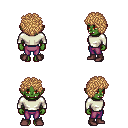
a pixel art fantasy rpg character, female body template, orc, green skin, white long-sleeve shirt, magenta pants, light blonde curly afro hairstyle, maroon shoes, four views (front, back, left, right), 2x2 character sprite sheet, small pixel art, hard edges, no anti-aliasing